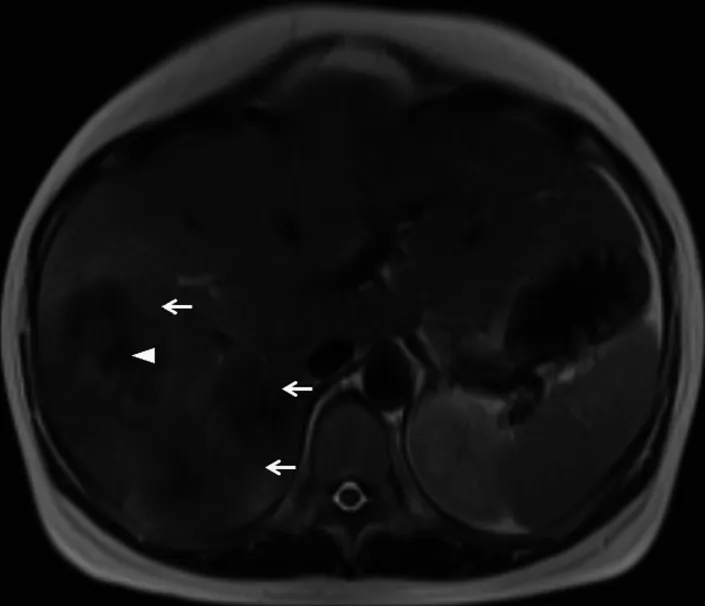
Non-contrast magnetic resonance imaging (MRI; T2-weighted) revealed multiple hepatic lesions ( ) with internal necrosis ( ).
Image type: radiology (mri)